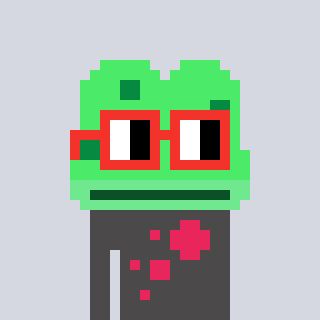
a pixel art character with square red glasses, a frog-shaped head and a grayscale-colored body on a cool background